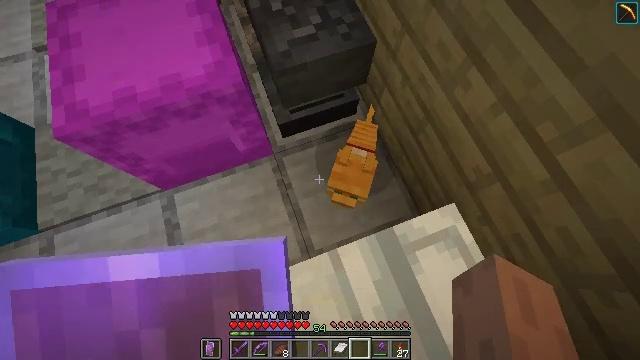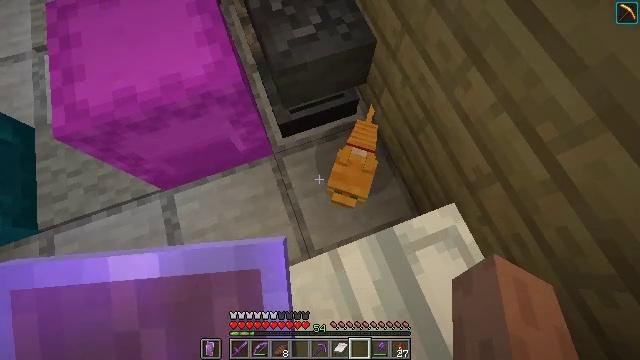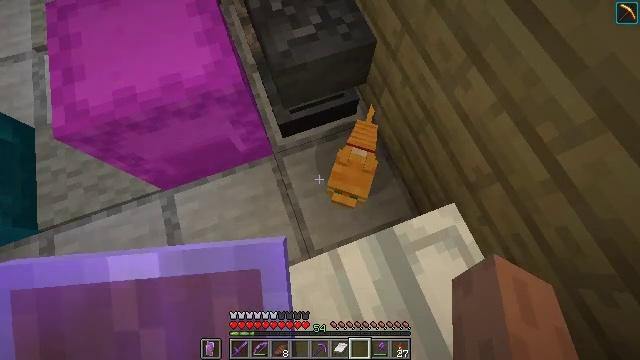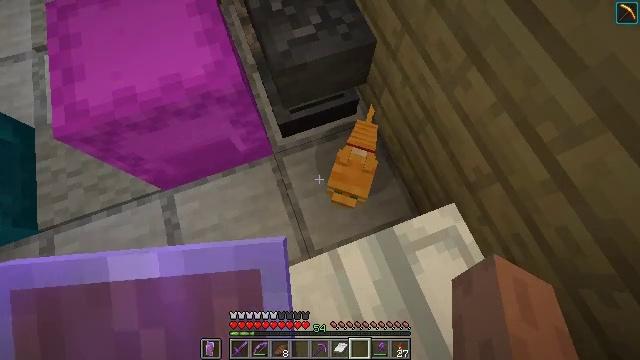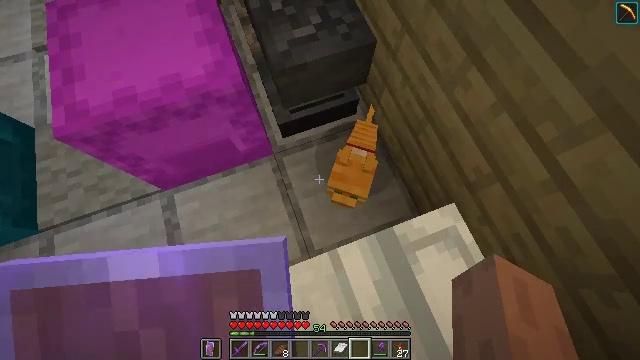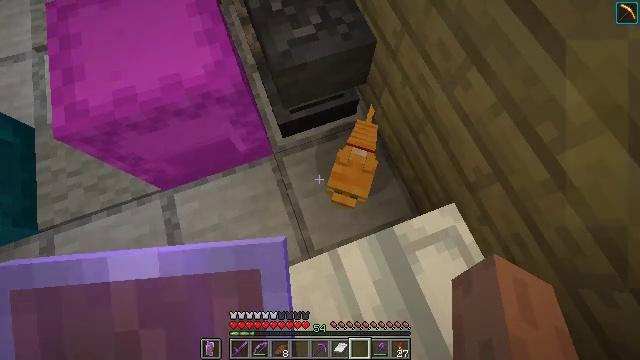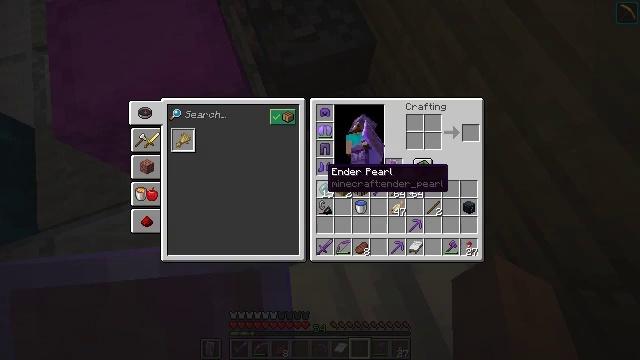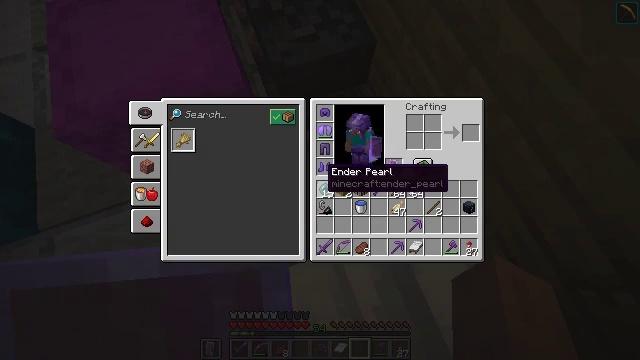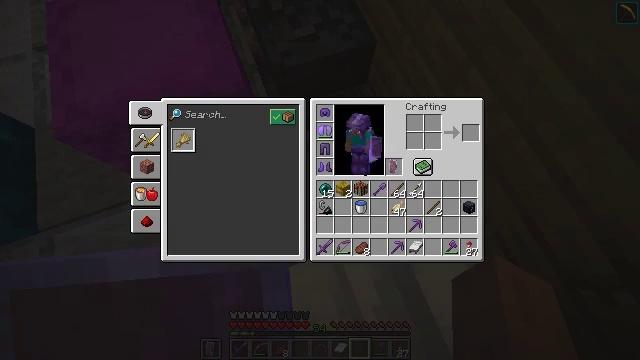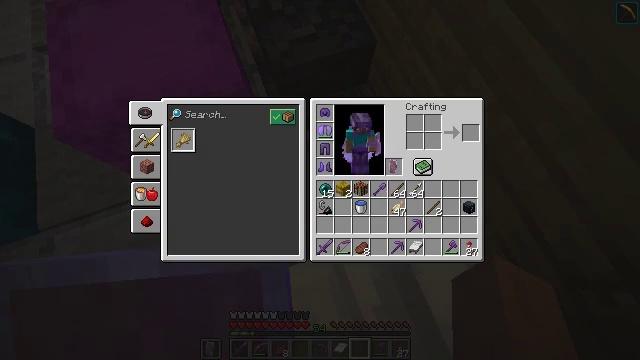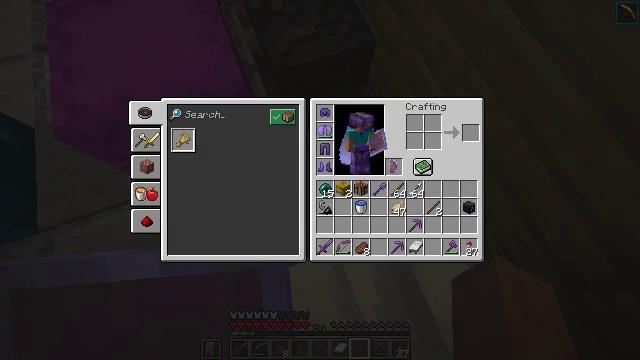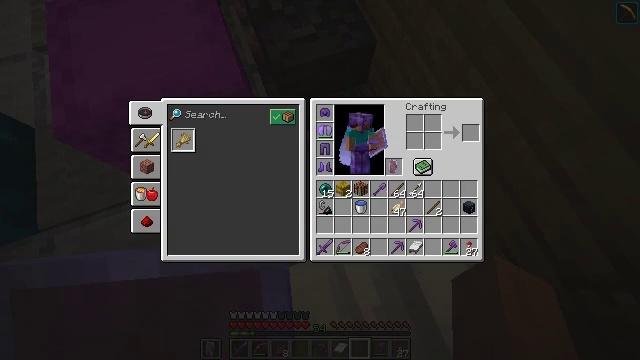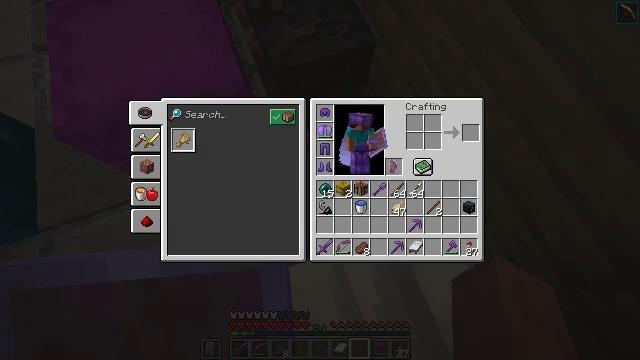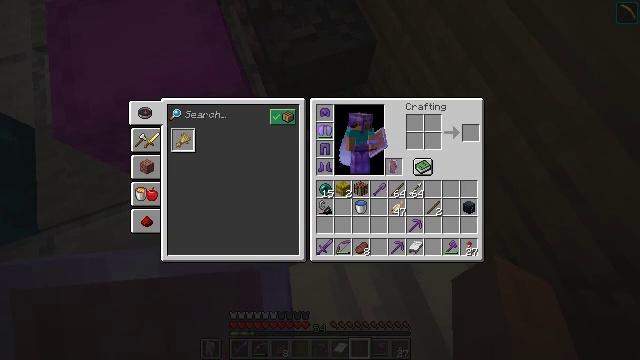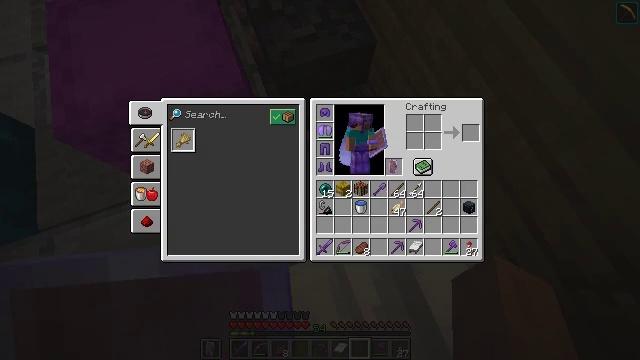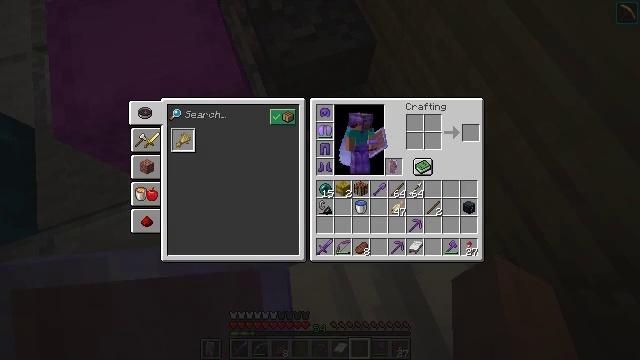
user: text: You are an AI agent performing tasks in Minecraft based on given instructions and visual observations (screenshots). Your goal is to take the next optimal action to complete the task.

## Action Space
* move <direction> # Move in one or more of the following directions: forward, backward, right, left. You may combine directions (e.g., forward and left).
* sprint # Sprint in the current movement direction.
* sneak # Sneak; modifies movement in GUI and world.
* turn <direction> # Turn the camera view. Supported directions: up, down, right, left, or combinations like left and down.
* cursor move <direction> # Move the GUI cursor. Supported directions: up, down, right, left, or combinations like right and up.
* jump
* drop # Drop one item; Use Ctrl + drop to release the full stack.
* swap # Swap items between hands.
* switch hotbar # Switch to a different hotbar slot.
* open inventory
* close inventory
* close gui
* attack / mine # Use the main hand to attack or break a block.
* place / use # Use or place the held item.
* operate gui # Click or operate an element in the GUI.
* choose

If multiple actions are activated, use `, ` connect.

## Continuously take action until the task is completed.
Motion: motion action
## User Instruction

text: Craft paper with the crafting table.
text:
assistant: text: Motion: no_op
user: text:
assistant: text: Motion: no_op
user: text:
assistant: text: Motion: no_op
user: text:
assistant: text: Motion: no_op
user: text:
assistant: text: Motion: no_op
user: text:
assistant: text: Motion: close inventory
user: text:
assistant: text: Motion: close inventory
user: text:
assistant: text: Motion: turn right and up, close inventory
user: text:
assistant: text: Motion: turn right and up
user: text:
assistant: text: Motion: turn right and up
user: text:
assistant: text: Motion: no_op
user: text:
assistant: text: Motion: no_op
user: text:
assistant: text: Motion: no_op
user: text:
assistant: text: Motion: no_op
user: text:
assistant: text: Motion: no_op
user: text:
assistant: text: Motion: no_op
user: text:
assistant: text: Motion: no_op
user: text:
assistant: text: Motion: no_op
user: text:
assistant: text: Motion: no_op
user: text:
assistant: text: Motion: no_op
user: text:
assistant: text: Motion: no_op
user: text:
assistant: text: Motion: no_op
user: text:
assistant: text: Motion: no_op
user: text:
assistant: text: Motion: no_op
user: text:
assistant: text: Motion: no_op
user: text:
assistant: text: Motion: no_op
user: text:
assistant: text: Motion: no_op
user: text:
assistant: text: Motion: no_op
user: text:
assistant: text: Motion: no_op
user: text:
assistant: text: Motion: no_op